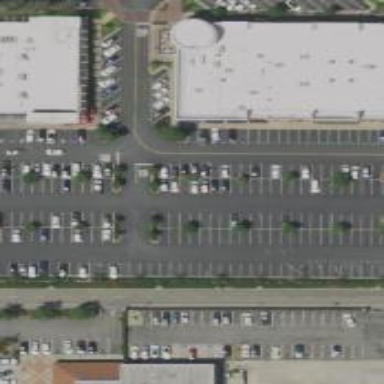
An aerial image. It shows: Parking space is available.